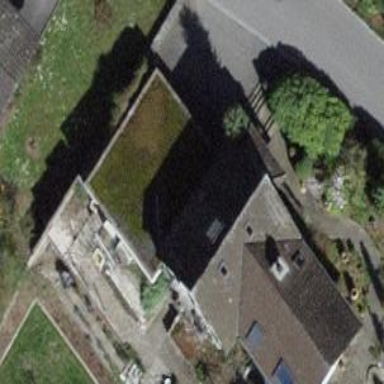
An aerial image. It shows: Group of garages.